Question: Im currently using the following code
'''
tableModel.setDataVector(data, columnNames);
jTable2 = new JTable(tableModel);
JOptionPane.showMessageDialog(null, new JScrollPane(jTable2));
'''
and when I execute it, the resulting size looks like below

How can I make message dialog bigger, so that we can see the column headings? I want to remove those '...'
Thanks!
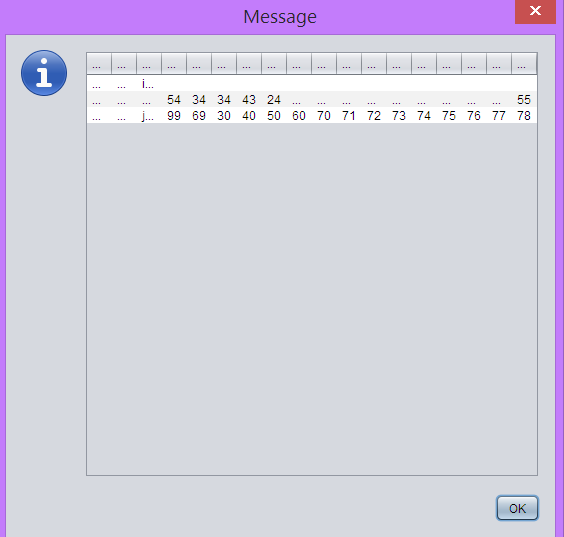
Answer: Set a 'preferredSize' to the 'JScrollPane' ?